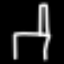
Label: chair